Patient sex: F
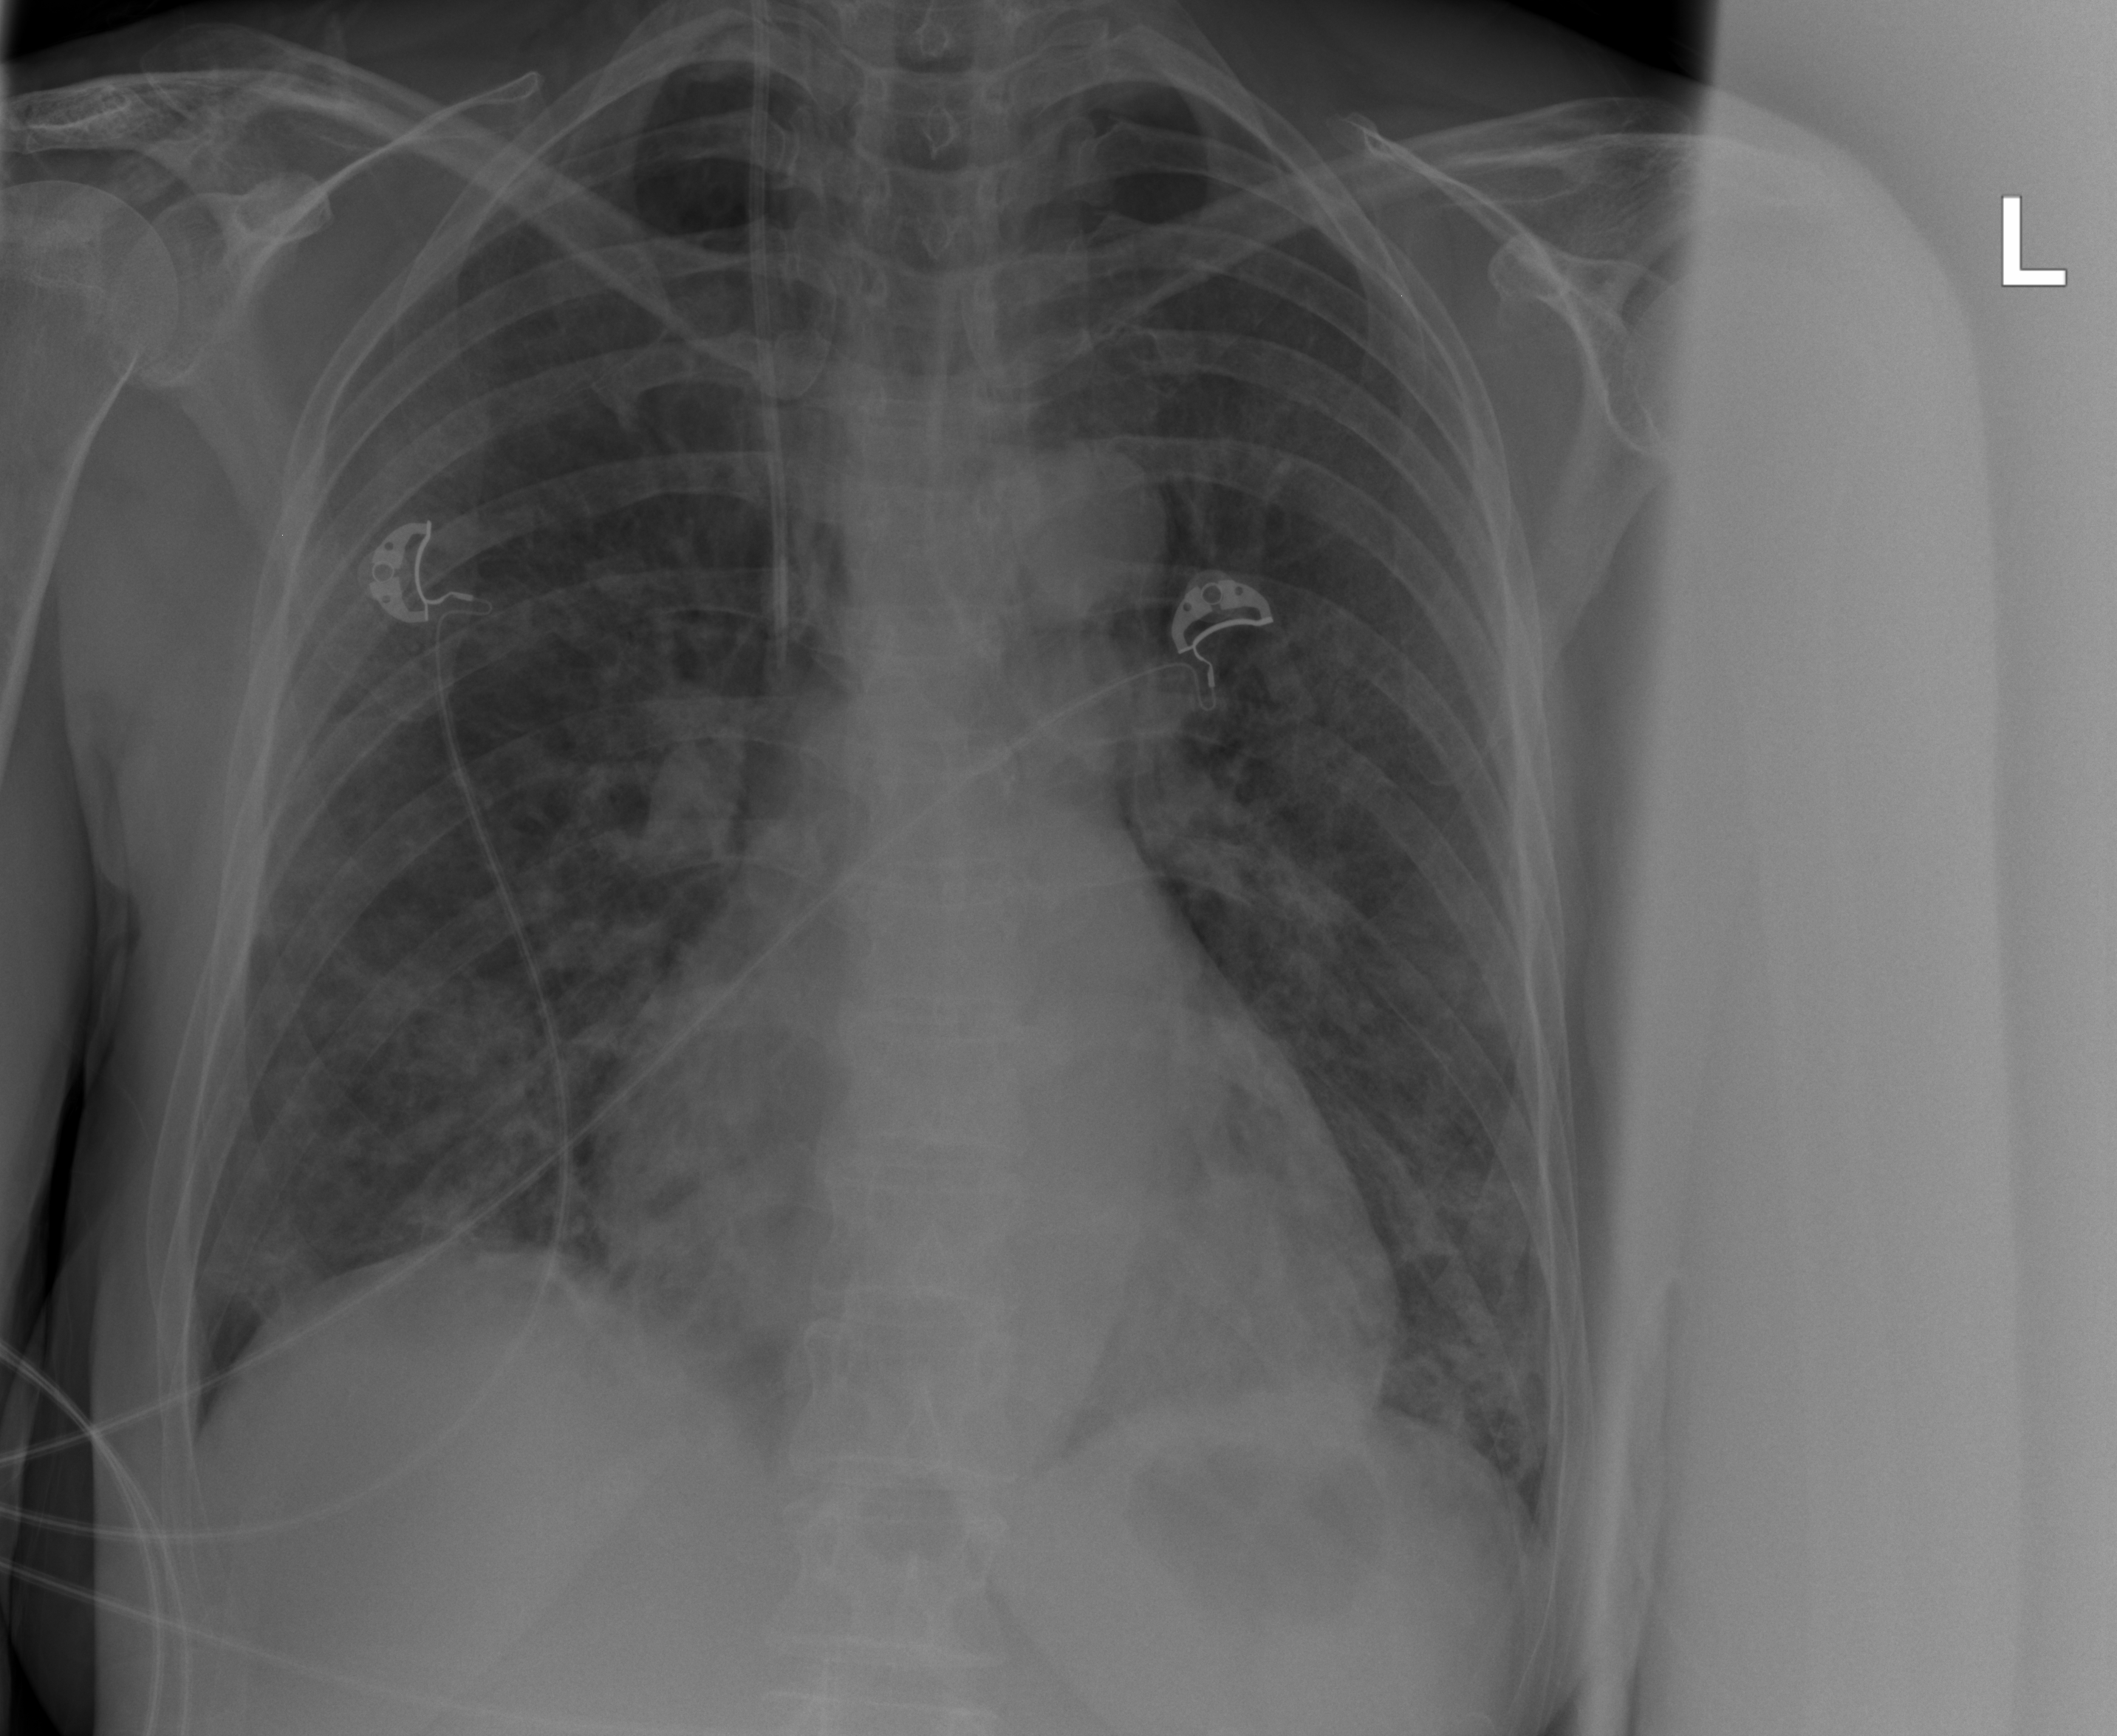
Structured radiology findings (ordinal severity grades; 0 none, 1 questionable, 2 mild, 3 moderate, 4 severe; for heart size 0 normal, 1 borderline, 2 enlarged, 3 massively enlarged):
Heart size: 1
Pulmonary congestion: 0
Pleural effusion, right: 0
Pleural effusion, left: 0
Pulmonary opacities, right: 3
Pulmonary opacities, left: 3
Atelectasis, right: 2
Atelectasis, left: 2